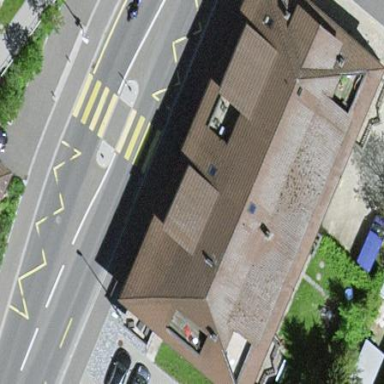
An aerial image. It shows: Dormitory building.